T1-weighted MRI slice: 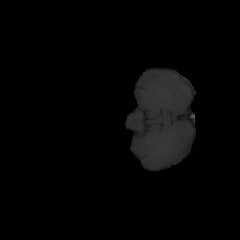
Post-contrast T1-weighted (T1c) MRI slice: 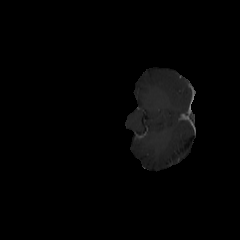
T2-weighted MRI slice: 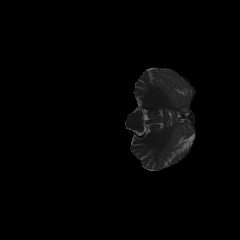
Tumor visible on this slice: no